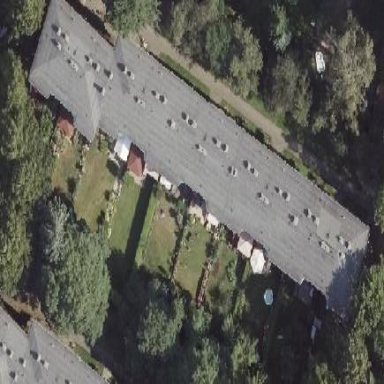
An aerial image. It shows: Black hipped-roofed building with apartments.